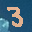
Label: 3